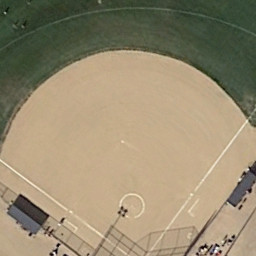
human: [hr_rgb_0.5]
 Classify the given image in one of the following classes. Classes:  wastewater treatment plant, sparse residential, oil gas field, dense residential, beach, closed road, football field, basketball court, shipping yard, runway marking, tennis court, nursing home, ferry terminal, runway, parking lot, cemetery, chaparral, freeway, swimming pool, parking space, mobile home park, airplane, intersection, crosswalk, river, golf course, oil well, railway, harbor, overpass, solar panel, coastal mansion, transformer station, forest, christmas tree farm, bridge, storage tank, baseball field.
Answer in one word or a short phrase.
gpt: baseball field